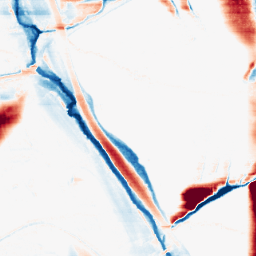
Category: morphological
Decomposition family: morphological_rect
Decomposition parameters: operation: average
width: 50
height: 5
Upsampling method: sinc_blackman
Upsampling parameters: scale: 2
kernel_size: 4
Upsampling scale: 2